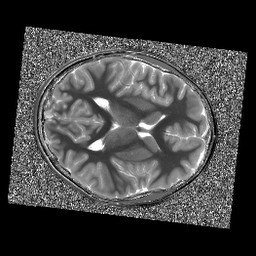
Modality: T1map
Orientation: axial
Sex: male
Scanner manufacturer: siemens
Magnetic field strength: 3 T
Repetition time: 5 s
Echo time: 0.00368 s